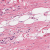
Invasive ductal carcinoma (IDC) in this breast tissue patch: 0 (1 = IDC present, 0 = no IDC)